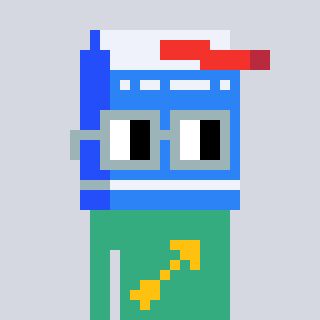
a pixel art character with square dark gray glasses, a milk-shaped head and a teal-colored body on a cool background